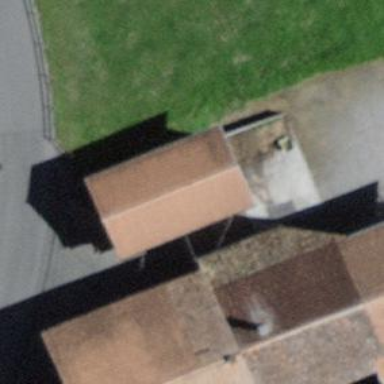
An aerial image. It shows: Rural barn.